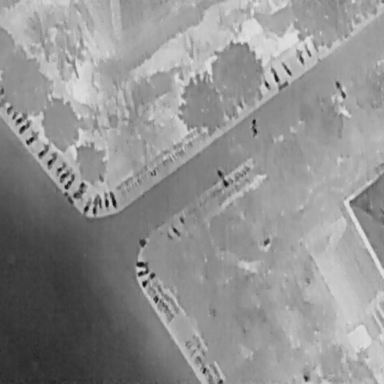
There are 18 Bicycles in the infrared image.